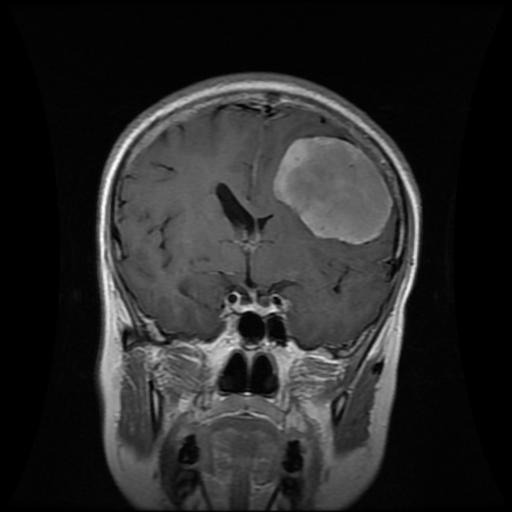
Label: meningioma